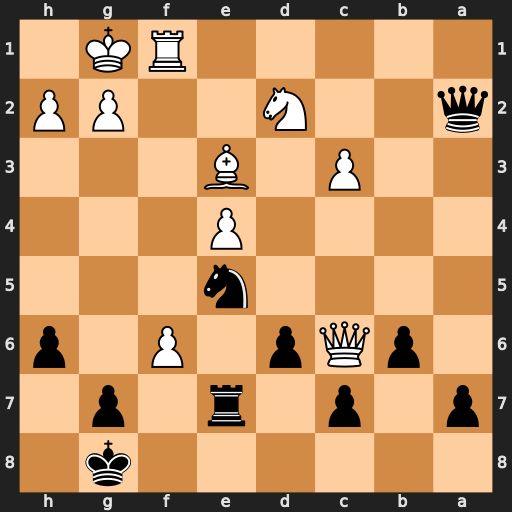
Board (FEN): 6k1/p1p1r1p1/1pQp1P1p/4n3/4P3/2P1B3/q2N2PP/5RK1
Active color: b
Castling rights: -
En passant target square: -
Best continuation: Nxc6 fxe7 Nxe7